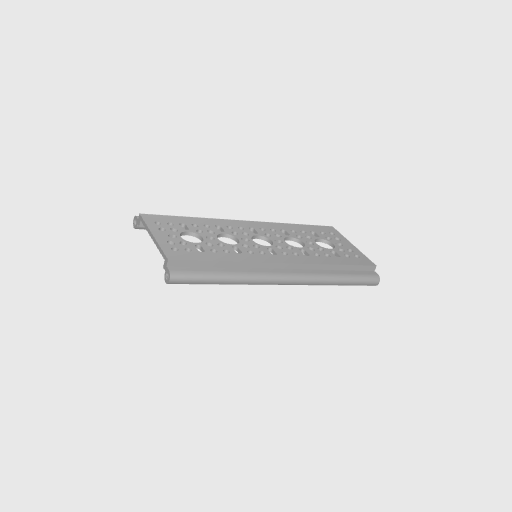
Part: RailChannel5H